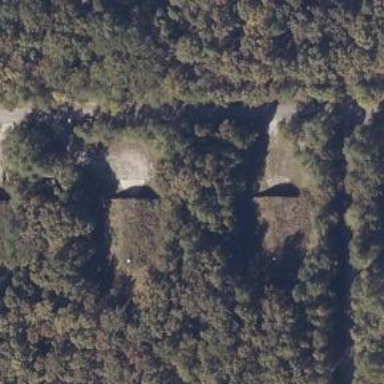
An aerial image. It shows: Military bunker for protection and defense.